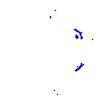
Particle: pion